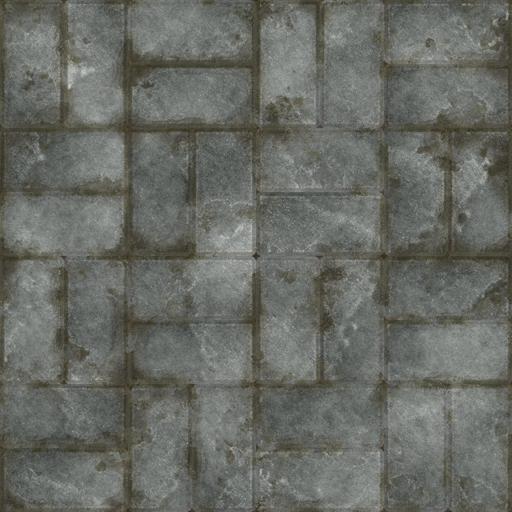
Tags: interlocking paved pavement paving stones